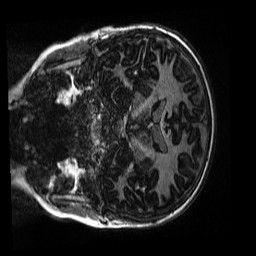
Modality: MP2RAGE
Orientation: coronal
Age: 10
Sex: male
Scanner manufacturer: siemens
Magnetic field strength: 3 T
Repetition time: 4 s
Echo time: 0.00303 s